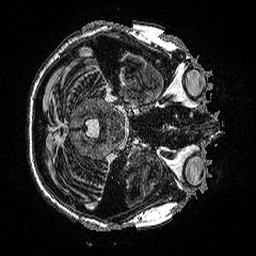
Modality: MP2RAGE
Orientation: axial
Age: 30
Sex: female
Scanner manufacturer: siemens
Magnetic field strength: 3 T
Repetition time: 5 s
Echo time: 0.00298 s